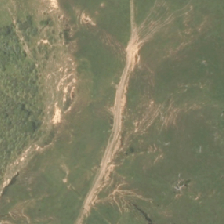
Land cover: high_producing_grassland